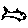
Label: fish